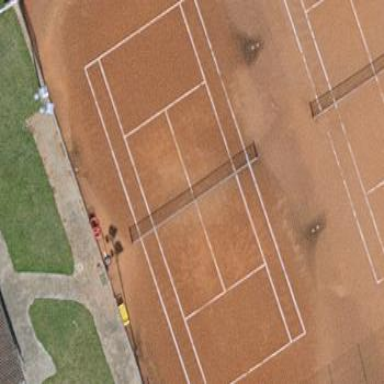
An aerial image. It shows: Tennis court on pitch designated for leisure land.